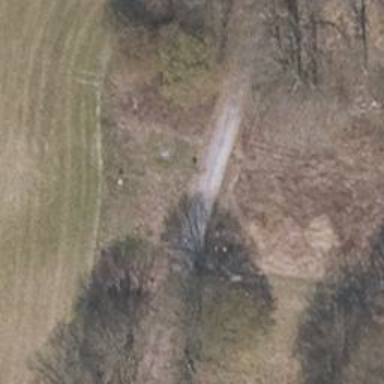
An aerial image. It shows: Unclassified road with grade3 tracktype.